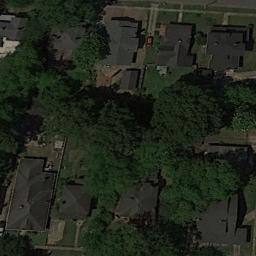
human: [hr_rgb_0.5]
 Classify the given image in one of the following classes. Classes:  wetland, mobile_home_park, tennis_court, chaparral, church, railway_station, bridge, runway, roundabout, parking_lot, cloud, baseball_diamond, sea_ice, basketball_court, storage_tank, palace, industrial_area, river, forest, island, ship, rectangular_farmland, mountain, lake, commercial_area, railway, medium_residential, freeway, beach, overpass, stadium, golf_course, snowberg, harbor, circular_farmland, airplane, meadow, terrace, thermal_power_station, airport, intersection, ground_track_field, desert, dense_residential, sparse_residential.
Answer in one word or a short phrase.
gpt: medium_residential